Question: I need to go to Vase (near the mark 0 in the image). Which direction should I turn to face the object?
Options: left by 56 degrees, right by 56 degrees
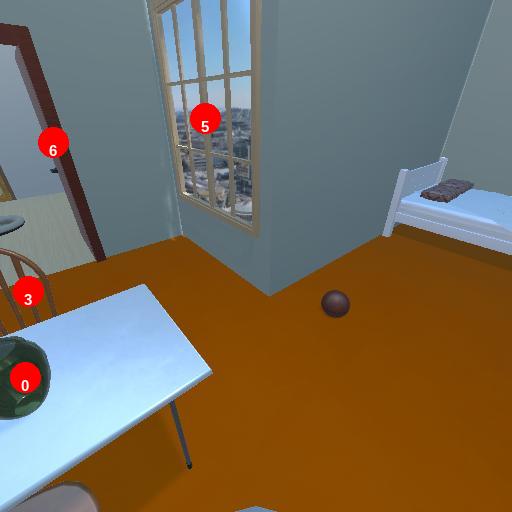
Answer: left by 56 degrees